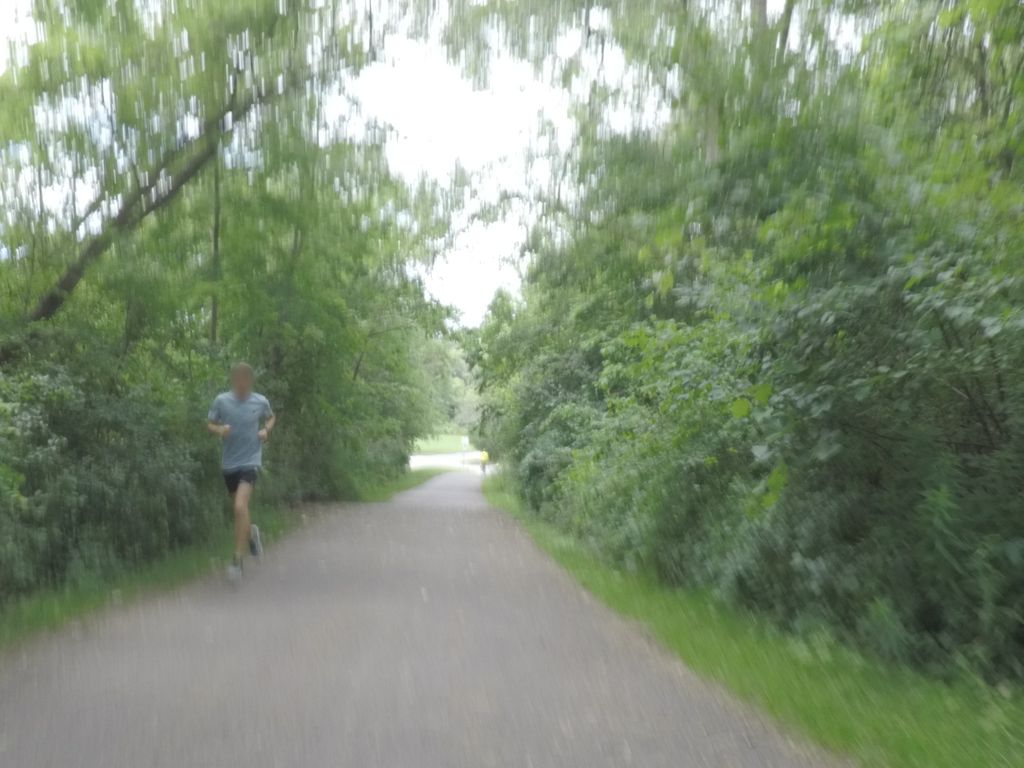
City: toronto